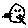
Label: cat